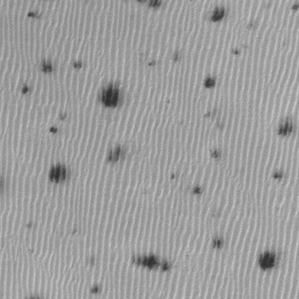
Label: frost